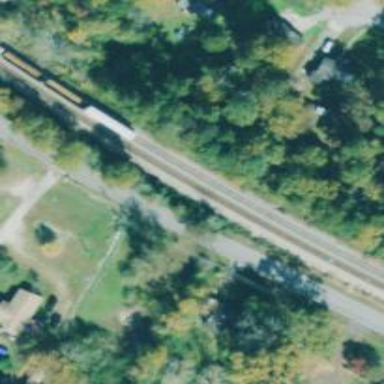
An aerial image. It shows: Railway siding with rails.